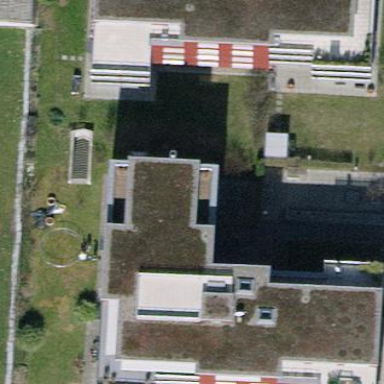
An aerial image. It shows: Modern apartment building with flat roof design.